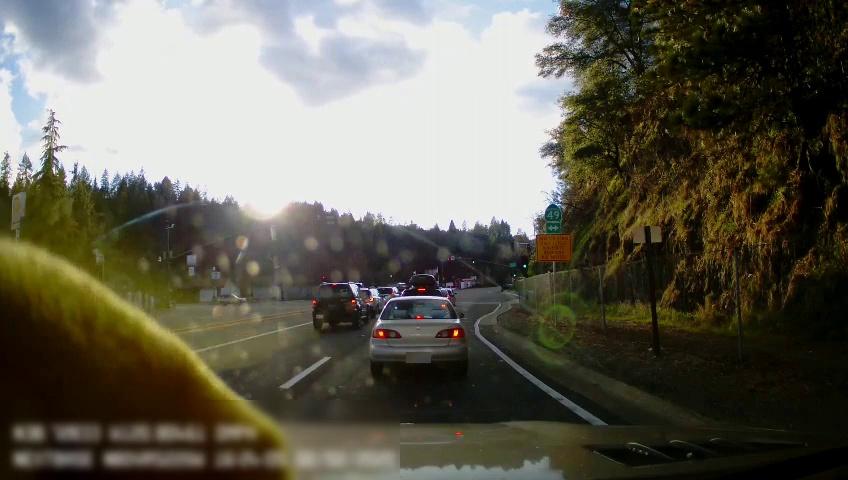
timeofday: Day
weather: Sunny
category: Drivable Space
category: Vehicles | Car
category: Vehicles | SUV
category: Vehicles | Car
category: Vehicles | SUV
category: Vehicles | SUV
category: Vehicles | Car
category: Lanes | Opposite Lane
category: Lanes | Opposite Lane
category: Lanes | Current Lane
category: Lanes | Alternate Lane
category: Lanes | Current Lane
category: Lanes | Opposite Lane
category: Traffic | Signs
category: Traffic | Signs
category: Traffic | Signs
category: Traffic | Lights